Question: When 'UIKeyboard' is called, memory is allocated and not freed when 'UIKeyboard' is hidden. If it is the framework who is caching it, is there any way to clear it up?
These code is what I use to create the 'UITextField' and how I hide the 'UIKeyboard':
'''
#import <UIKit/UIKit.h>
@interface SignInTextField : UITextField
-(id)initWithIndexPath:(NSIndexPath*)indexPath;
@end
#import "SignInTextField.h"
@implementation SignInTextField
-(id)initWithIndexPath:(NSIndexPath*)indexPath{
self = [super init];
if (self) {
if (UI_USER_INTERFACE_IDIOM() == UIUserInterfaceIdiomPad) {
// iPad
self.frame = CGRectMake(110, 10, 600, 30);
} else {
self.frame = CGRectMake(110, 11, 150, 30);
}
self.tag = [indexPath row];
self.returnKeyType = UIReturnKeyDone;
self.autocapitalizationType = UITextAutocapitalizationTypeNone;
}
return self;
}
//SettingTextField
SignInTextField *textField = [[SignInTextField alloc]initWithIndexPath:indexPath];
textField.delegate = self;
#pragma mark - Text Field CallBack
-(void)textFieldDidBeginEditing:(UITextField *)textField{
activeField = textField;
}
- (void)textFieldDidEndEditing:(UITextField *)textField {
if(textField.tag == 0) temp_email = [NSString stringWithFormat:@"%@",textField.text];
if(textField.tag == 1) temp_password = [NSString stringWithFormat:@"%@",textField.text];
}
- (BOOL)textFieldShouldReturn:(UITextField *)textField {
[textField resignFirstResponder];
return YES;
}
'''

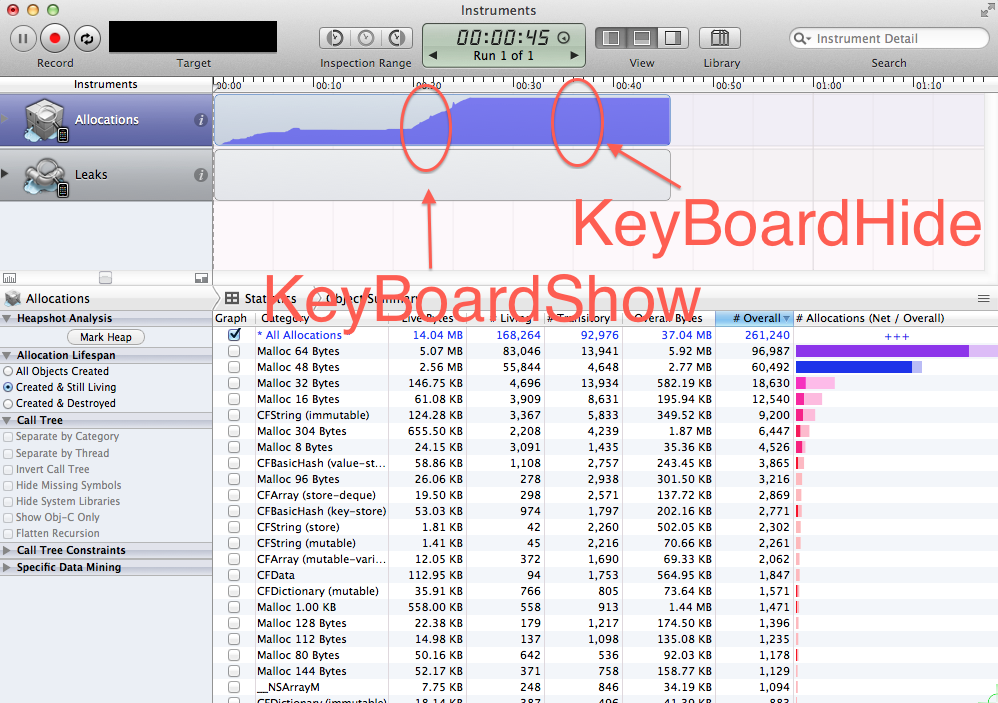
Answer: When you open the Keyboard for first time, it is cached by iOS native framework. Its handle by UIKit framework.
Its not the memory leak. Next time onwards when there will be a requirement to display keyboard, application will use cached keyboard.
If the memory requirement goes high, native framework will release the cached views, if required. Still the application needs memory, framework will generate memory warnings for same.